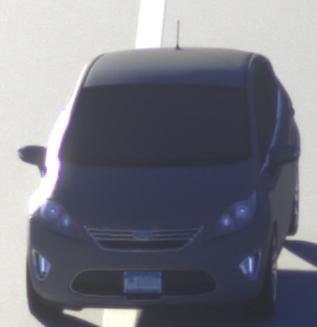
Make: Ford
Model: Fiesta
Detailed model: ’09 Sedan (seventh series)
Model produced from: 2010
Model produced until: 2017
Doors: 4
Color: gray
Road condition: dry road
Daytime: sunrise or sunset
Contrast: high contrast